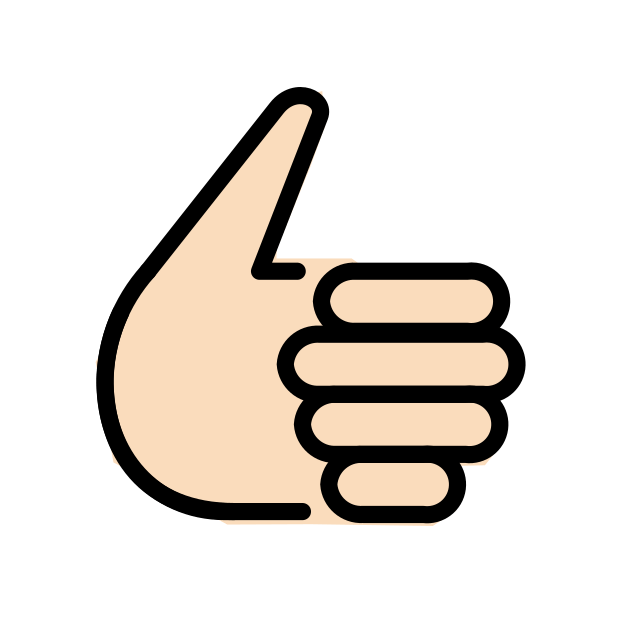
thumbs up: light skin tone